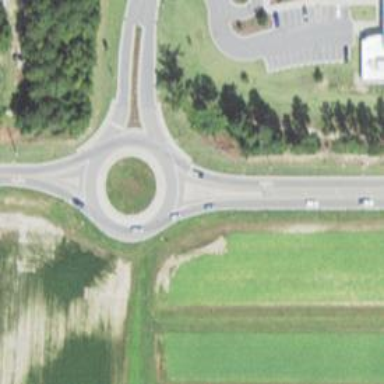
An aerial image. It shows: Roundabout on primary highway.